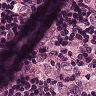
Metastatic tissue present: yes